CT angiography, arterial phase; slice 370 of 457; volume shape [512, 512, 457], voxel spacing [0.7031, 0.7031, 1.25] mm
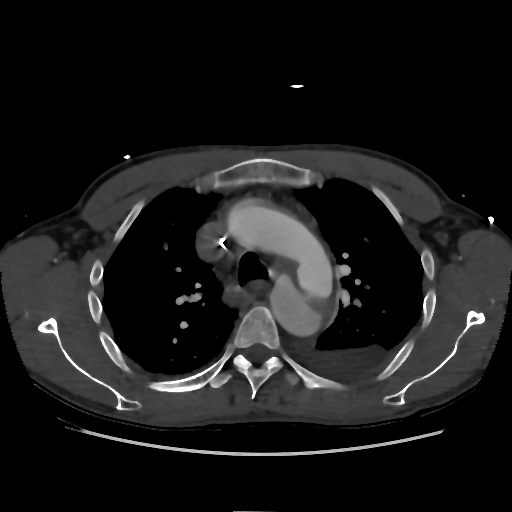
True lumen volume: 169.78 mL
False lumen volume: 175.39 mL